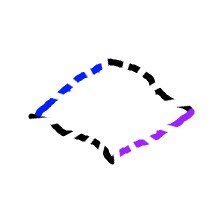
Shape: rhombus